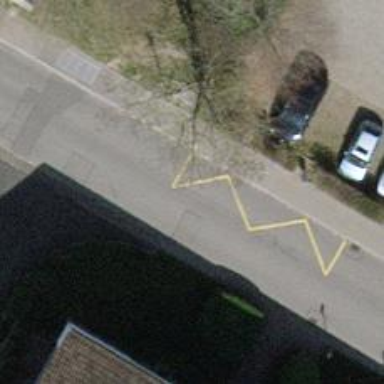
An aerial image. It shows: Public transport stop position.